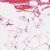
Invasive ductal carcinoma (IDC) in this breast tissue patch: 0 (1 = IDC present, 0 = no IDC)